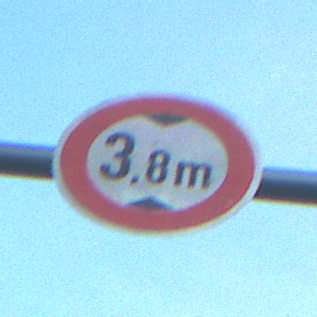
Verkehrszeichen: TatsaechlicheHoehe
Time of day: SunriseSunset
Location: Outdoor (Nature)
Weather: PartlyCloudy
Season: NotSpecified
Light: Natural